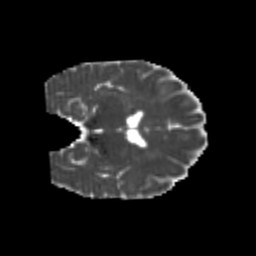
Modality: MD
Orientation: coronal
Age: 24
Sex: female
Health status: healthy
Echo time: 0.074 s